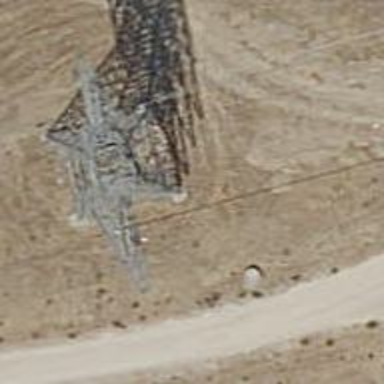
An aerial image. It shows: Lattice structure tower used for power transmission.